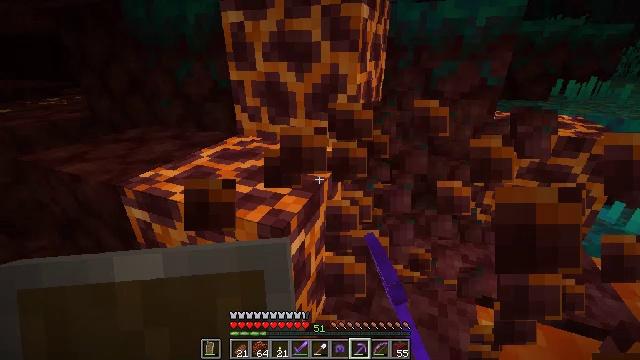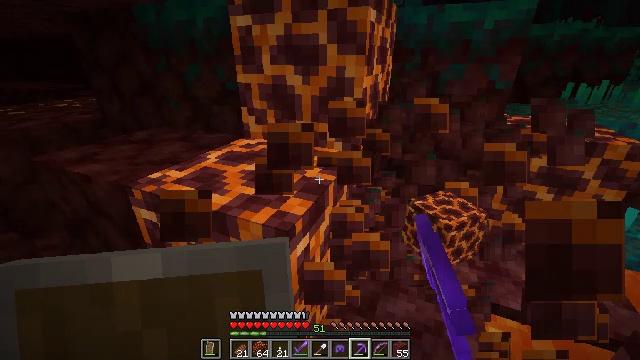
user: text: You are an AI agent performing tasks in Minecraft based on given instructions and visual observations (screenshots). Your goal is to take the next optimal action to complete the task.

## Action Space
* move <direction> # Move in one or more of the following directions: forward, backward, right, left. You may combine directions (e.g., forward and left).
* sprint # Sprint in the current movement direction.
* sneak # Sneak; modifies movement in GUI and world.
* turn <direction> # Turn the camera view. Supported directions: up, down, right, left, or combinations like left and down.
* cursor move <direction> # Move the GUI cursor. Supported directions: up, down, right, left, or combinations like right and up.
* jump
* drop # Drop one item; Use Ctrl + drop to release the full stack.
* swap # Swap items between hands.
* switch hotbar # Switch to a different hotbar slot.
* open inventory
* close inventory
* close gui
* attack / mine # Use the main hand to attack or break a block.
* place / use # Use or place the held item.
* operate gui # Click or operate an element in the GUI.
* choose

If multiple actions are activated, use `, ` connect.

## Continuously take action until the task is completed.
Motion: motion action
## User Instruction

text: Mine warped nylium in the Nether.
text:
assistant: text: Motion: turn left
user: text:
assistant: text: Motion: attack / mine